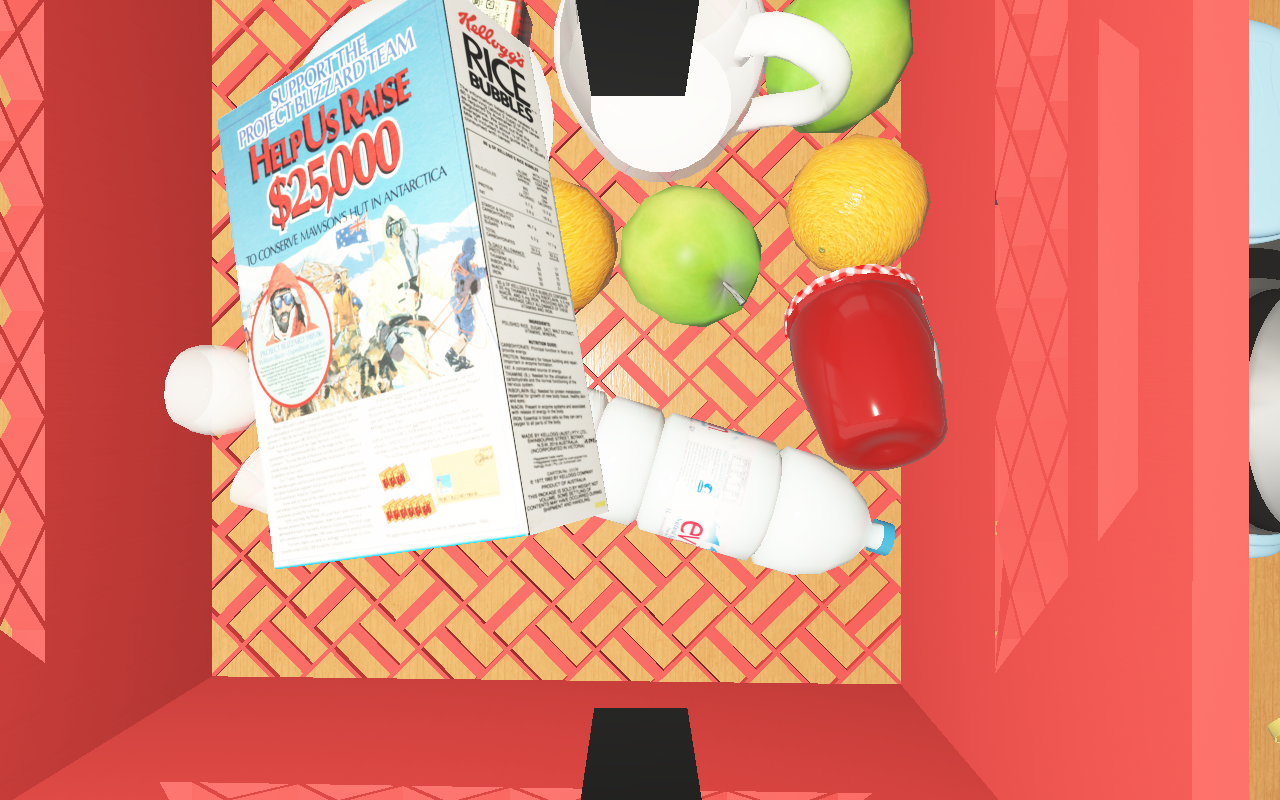
Objects in the scene:
carafe
water bottle
apple
apple
orange
orange
plate
cereal box
biscuit box